Field crop: maize
Growth stage: 2
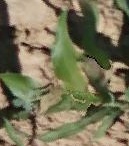
Species: maize